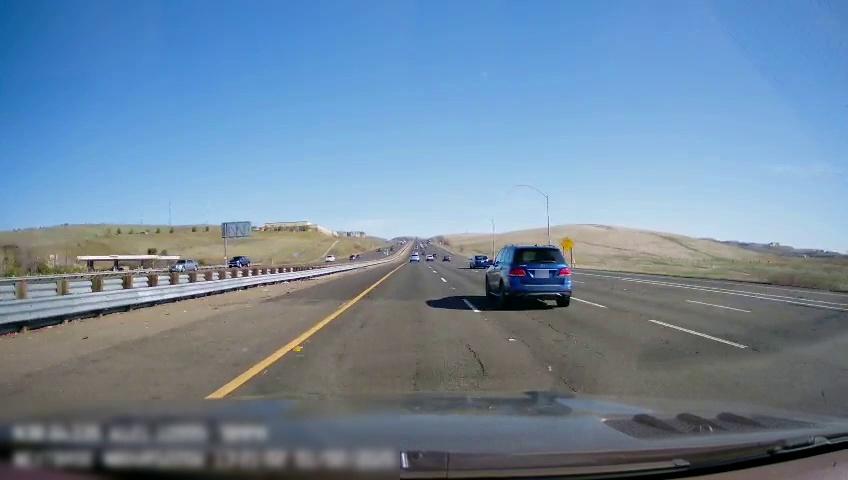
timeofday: Day
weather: Sunny
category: Drivable Space
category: Drivable Space
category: Vehicles | Car
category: Vehicles | SUV
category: Vehicles | SUV
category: Vehicles | Car
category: Vehicles | SUV
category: Vehicles | Car
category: Lanes | Current Lane
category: Lanes | Current Lane
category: Lanes | Alternate Lane
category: Lanes | Alternate Lane
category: Lanes | Alternate Lane
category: Lanes | Alternate Lane
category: Lanes | Alternate Lane
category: Traffic | Signs